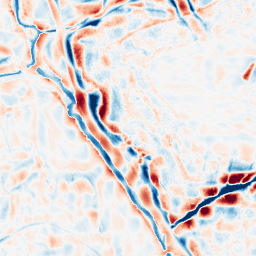
Category: wavelet
Decomposition family: wavelet_biorthogonal
Decomposition parameters: wavelet: bior4.4
level: 4
Upsampling method: quadratic
Upsampling parameters: scale: 4
Upsampling scale: 4